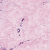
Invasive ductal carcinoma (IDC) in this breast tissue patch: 0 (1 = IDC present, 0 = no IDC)